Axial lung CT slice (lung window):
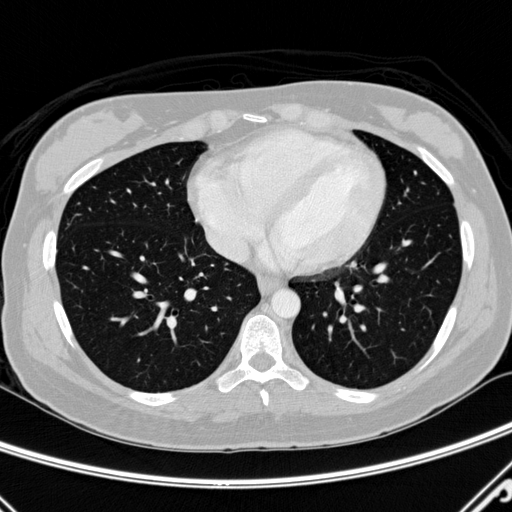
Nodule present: no